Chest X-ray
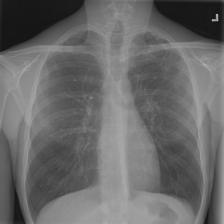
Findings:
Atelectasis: negative
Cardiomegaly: negative
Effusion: negative
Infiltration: negative
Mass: negative
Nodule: negative
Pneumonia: negative
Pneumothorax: negative
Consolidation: negative
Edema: negative
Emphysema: negative
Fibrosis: negative
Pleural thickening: negative
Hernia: negative